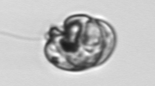
Label: Proterythropsis